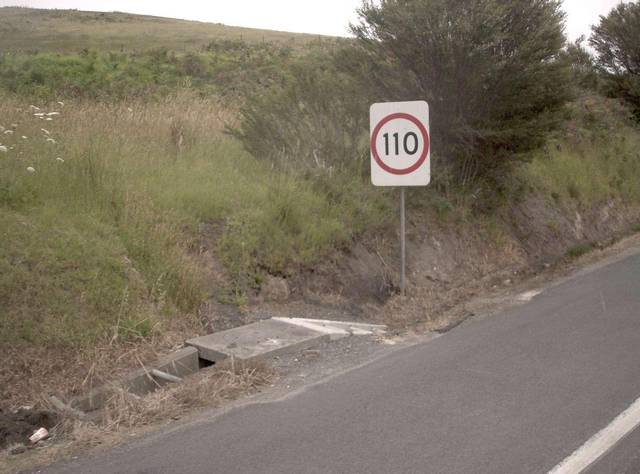
Region: Australia
Coordinates: -38.207, 146.314